Aerial crown-view tile of a tropical tree (Barro Colorado Island, Panama), acquired 20250512:
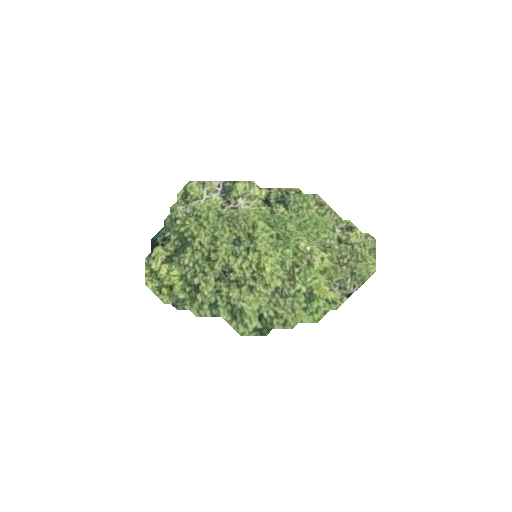
Species: Calophyllum longifolium
GBIF accepted scientific name: Calophyllum longifolium
Crown area: 37.835 m²